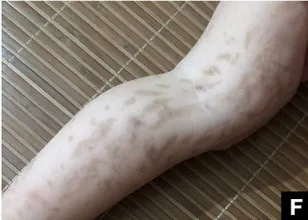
(E, F) At 19 months of age, the patient has few residual verrucous growths on the extremities, and the residual pigmentation is gradually fading.
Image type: medical_photograph (skin_photograph)